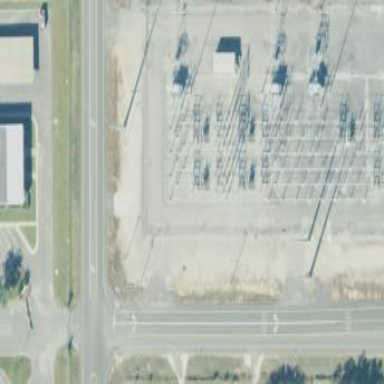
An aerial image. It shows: Industrial power substation surrounded by fence.